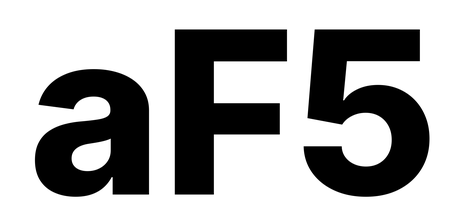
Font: Inter_ExtraBold